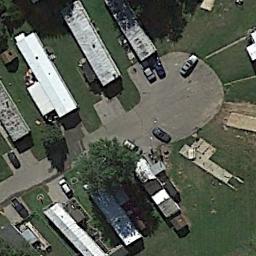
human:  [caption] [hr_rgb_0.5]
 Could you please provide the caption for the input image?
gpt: There are rows of mobile homes on each side of the path .

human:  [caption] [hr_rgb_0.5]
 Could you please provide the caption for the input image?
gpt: The mobile home park is on the grass next to the road .

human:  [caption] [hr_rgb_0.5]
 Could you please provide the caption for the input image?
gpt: The mobile home park has some mobile homes on the grass .

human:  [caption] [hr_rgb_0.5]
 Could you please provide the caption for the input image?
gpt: There are many buildings of different shapes and sizes in the mobile home parks .

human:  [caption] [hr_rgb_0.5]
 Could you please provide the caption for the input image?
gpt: There are some buildings on green lawns on the mobile home park .